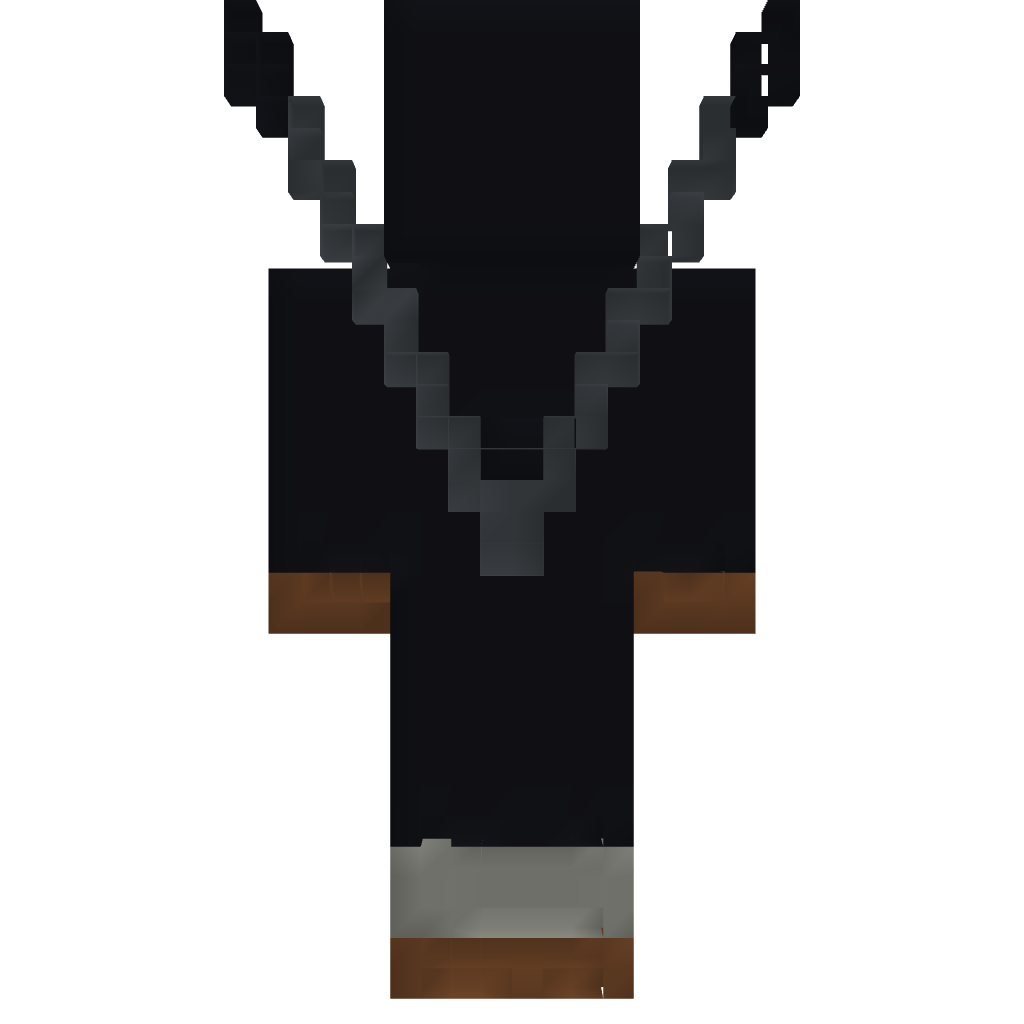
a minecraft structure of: Immortal Statue